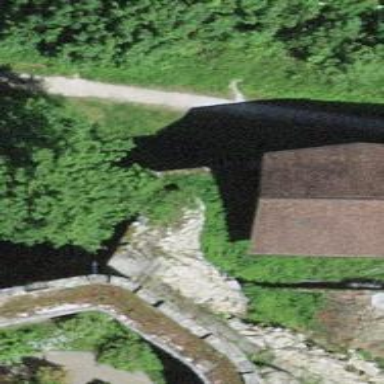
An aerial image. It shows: Historic castle wall made of stone.